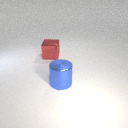
large red metal cube to the left of large blue metal cylinder